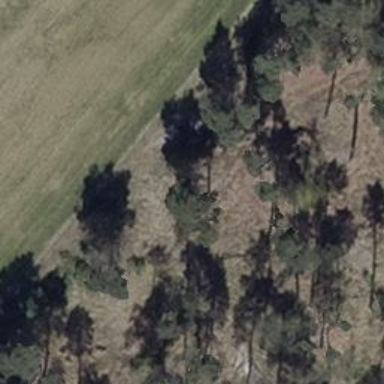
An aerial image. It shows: Hunting stand.